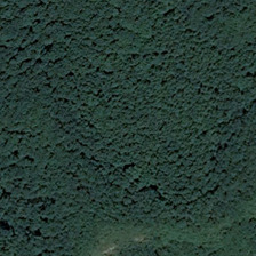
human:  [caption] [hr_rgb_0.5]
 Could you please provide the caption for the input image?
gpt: lots of plants are dark green trees and a few plants are spring green trees .

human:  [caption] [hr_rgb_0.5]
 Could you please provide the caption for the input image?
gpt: Part of the forest, there are many dark green plants and some light green plants.

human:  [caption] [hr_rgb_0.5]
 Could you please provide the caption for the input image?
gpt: Part of the forest in it while many dark green plants and some bright green plants are lined up.

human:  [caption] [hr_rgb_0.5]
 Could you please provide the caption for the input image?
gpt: tow light yellow things in side while with some spring green plants surrounded .

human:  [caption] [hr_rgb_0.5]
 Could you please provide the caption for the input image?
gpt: part of the forest to it while with a lot of dark green plants and some light green plants on the side.